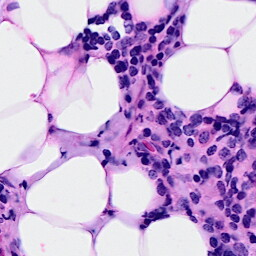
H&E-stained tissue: Breast